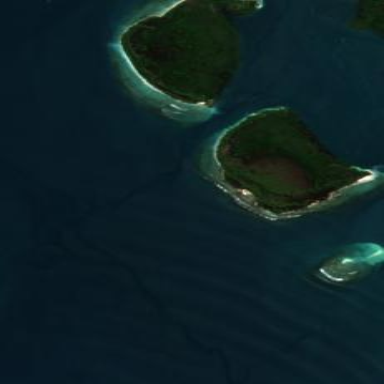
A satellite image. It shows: Island with natural coastline.